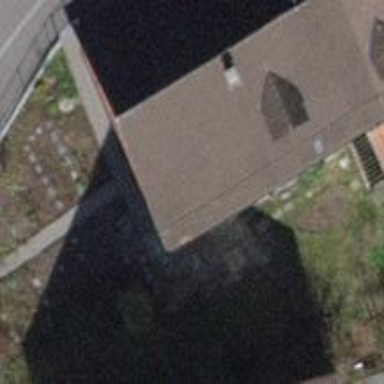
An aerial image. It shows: Small solar photovoltaic panel generator installed on roof.